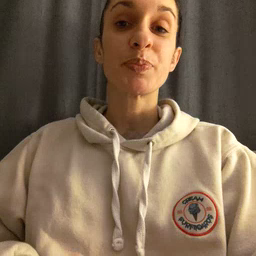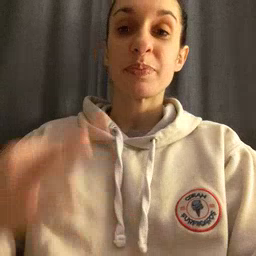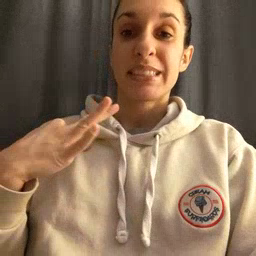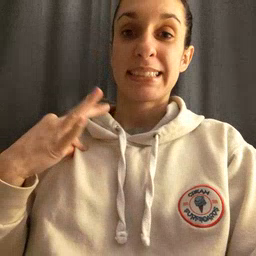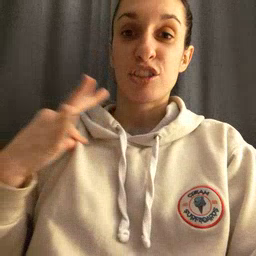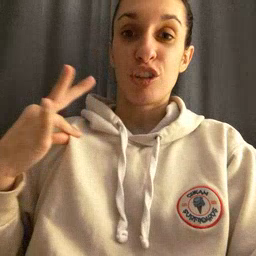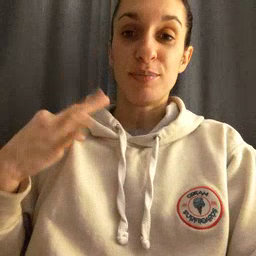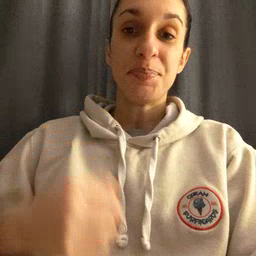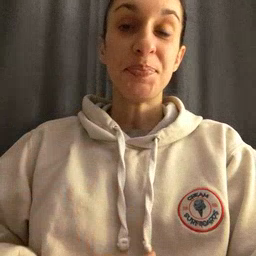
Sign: shirt